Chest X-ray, AP view. Patient: 56 years old, sex F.
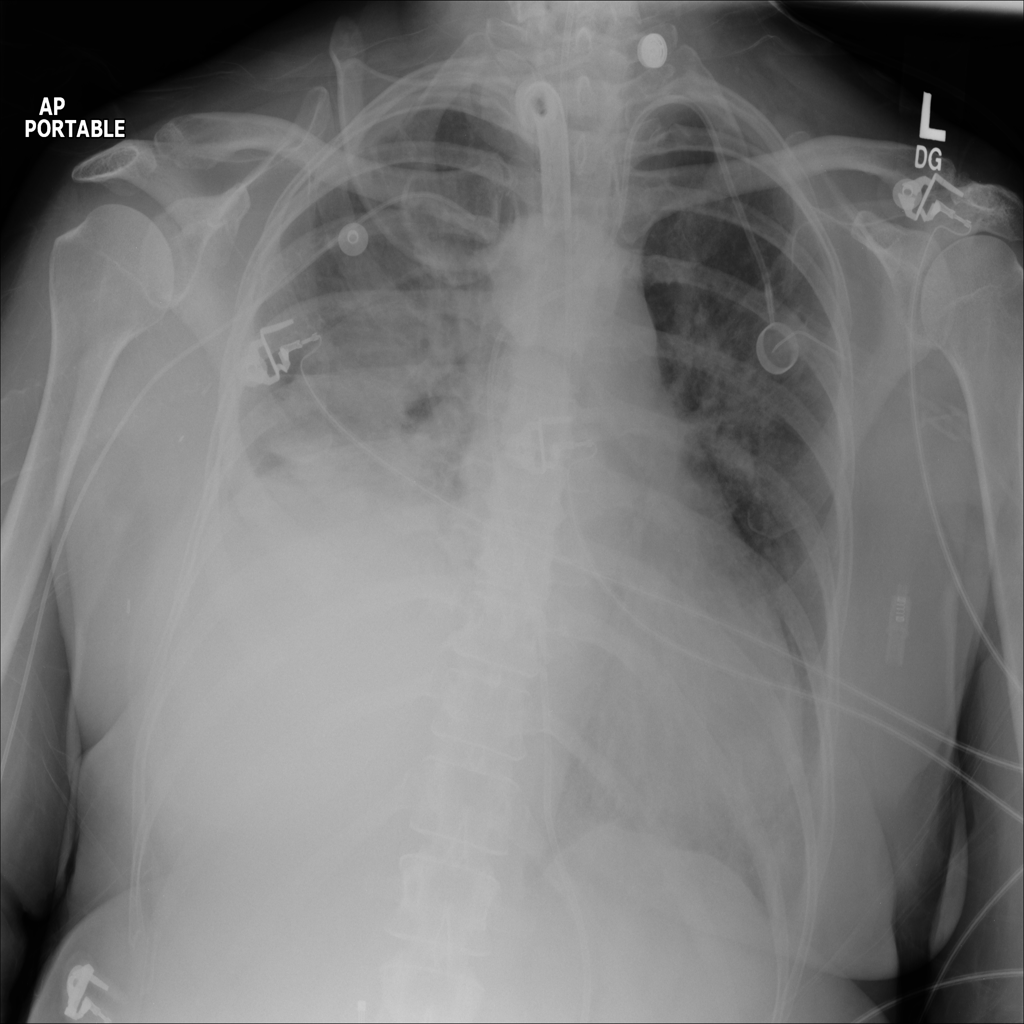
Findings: No Finding